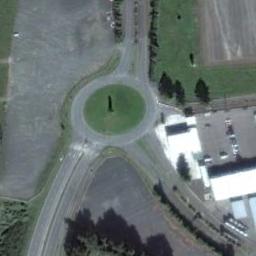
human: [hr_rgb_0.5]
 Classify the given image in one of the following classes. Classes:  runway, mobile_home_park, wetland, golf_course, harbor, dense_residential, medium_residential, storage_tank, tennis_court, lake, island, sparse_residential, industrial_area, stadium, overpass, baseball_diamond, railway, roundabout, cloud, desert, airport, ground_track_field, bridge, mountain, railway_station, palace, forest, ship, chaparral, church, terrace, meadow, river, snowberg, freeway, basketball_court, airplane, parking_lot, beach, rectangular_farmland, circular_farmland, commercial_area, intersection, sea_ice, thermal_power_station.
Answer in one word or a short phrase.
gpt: roundabout